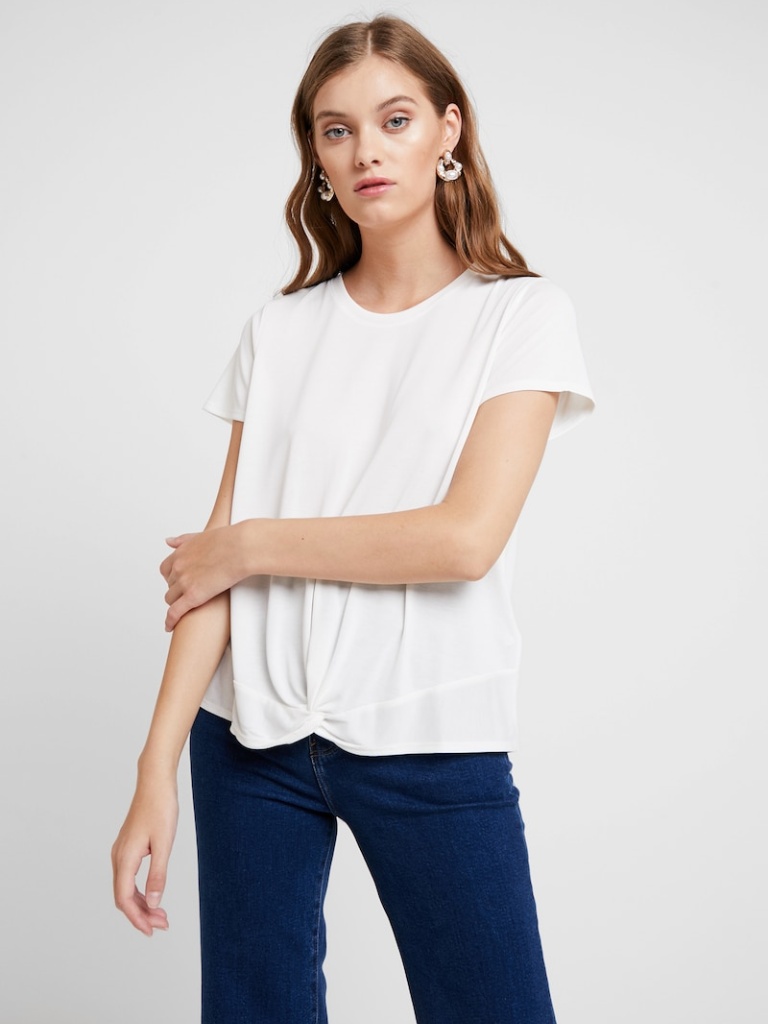
cotton relaxed short sleeve hip length Untucked crew t-shirt